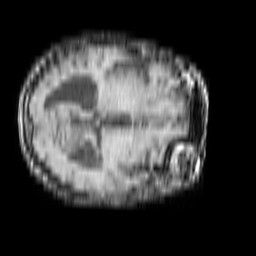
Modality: T1w
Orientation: axial
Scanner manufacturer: philips
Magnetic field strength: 1.5 T
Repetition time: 0.1889 s
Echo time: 0.001906 s